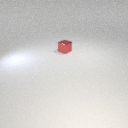
small red metal cube